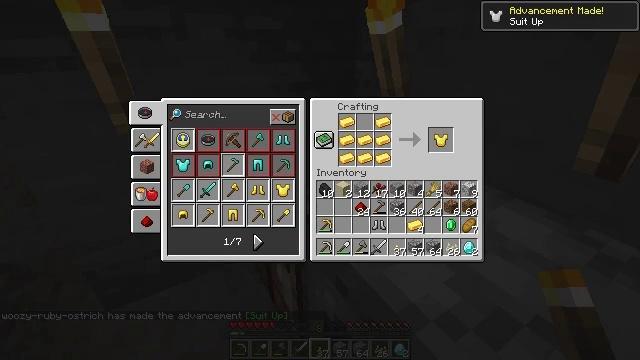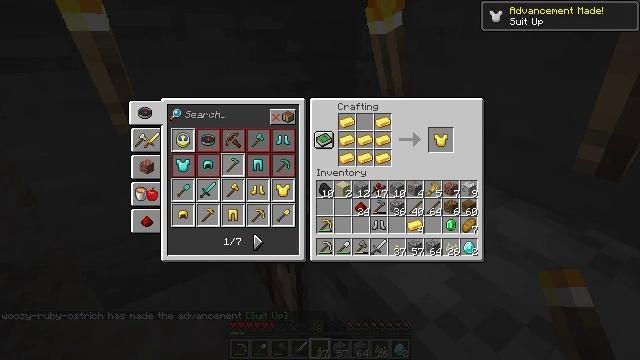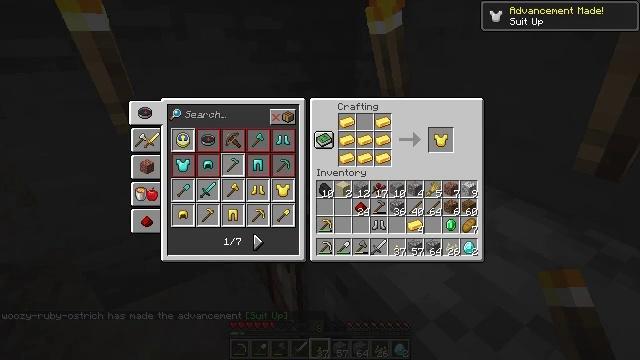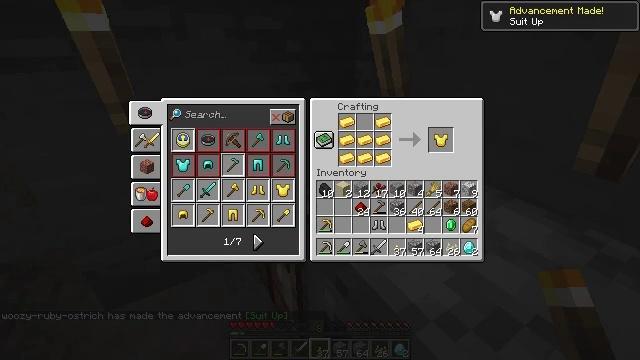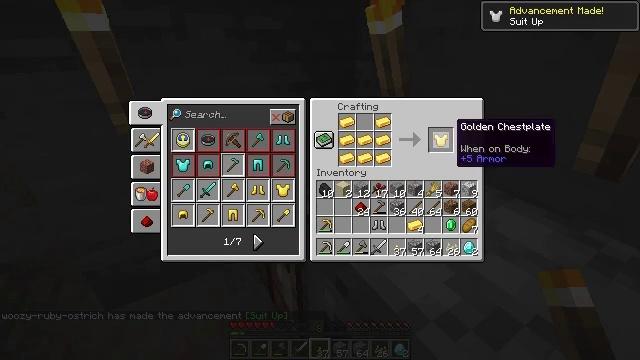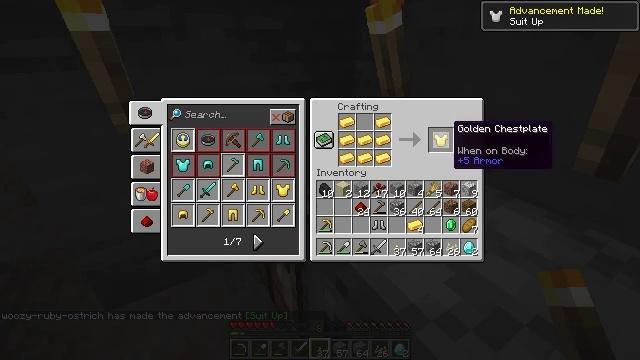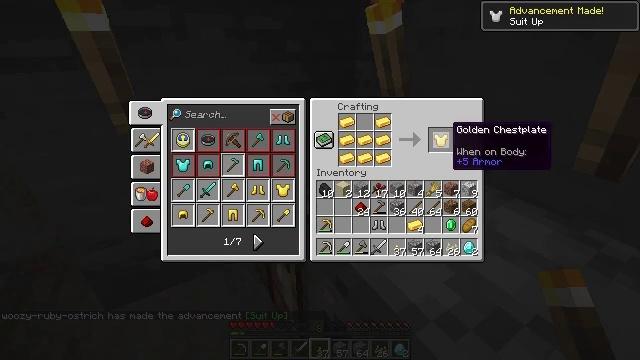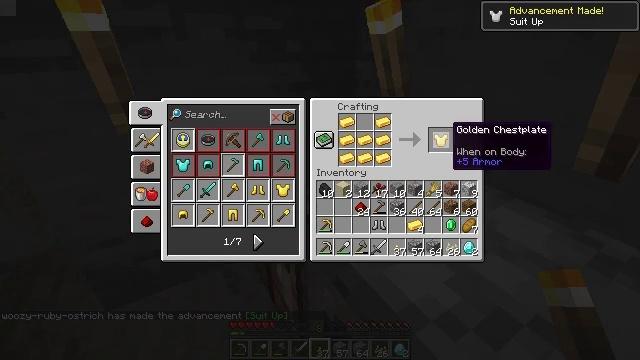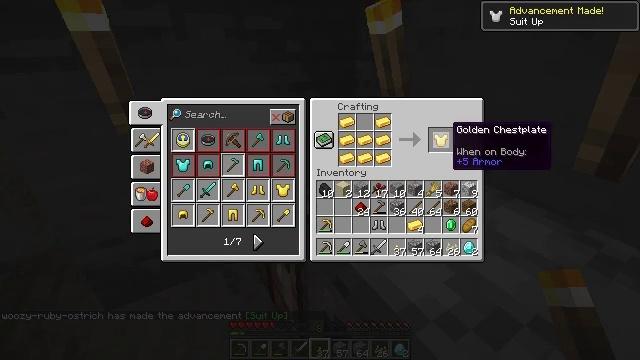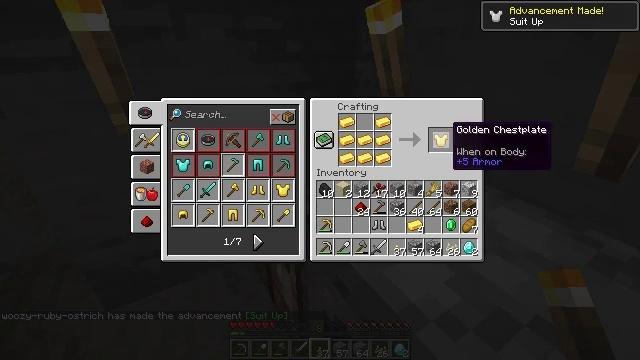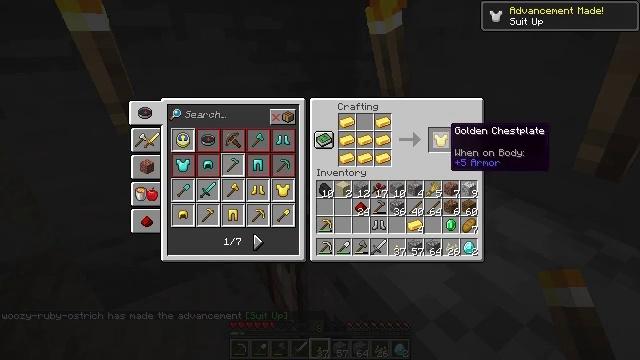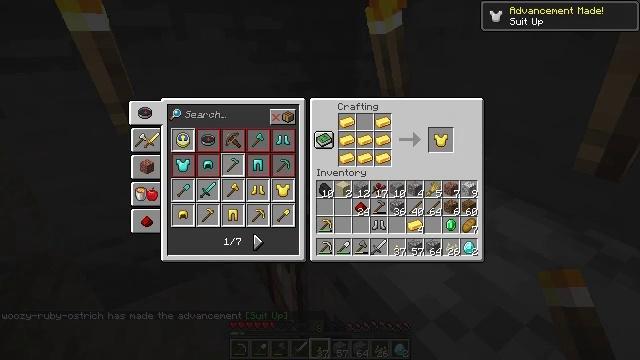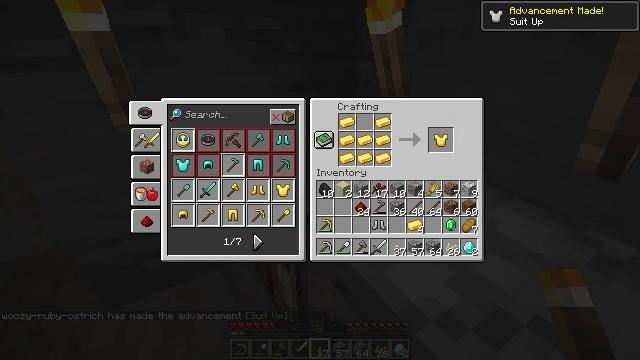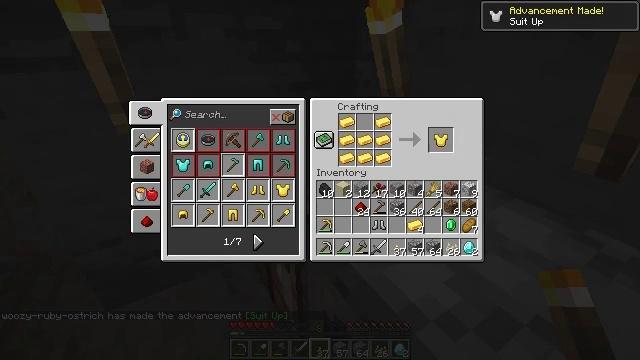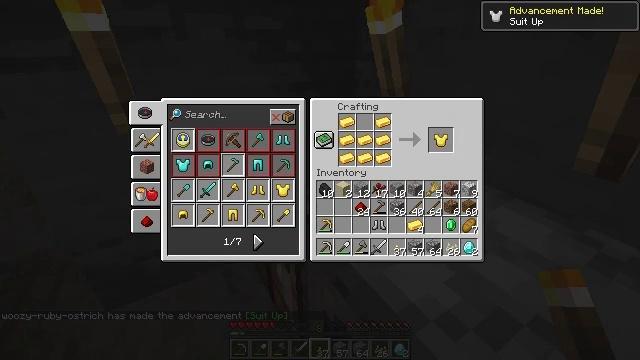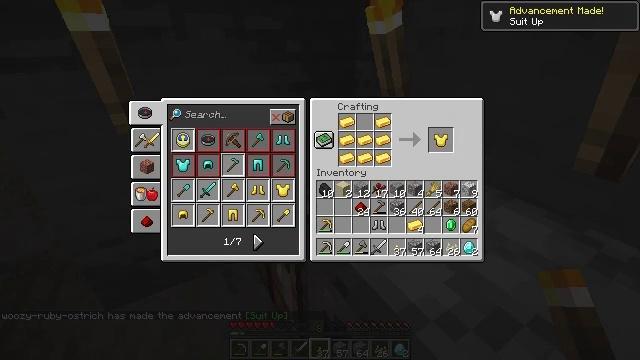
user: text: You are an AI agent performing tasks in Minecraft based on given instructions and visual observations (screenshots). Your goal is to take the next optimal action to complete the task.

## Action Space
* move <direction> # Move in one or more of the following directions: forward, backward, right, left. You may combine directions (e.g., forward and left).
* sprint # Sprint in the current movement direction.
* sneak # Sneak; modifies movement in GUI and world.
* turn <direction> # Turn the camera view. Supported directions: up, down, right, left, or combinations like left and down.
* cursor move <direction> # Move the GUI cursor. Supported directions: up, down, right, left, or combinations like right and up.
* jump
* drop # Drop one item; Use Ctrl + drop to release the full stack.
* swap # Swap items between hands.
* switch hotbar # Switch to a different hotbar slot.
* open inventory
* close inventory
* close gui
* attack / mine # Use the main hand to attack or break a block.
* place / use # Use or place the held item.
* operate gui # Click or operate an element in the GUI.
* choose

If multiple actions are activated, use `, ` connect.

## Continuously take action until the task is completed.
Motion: motion action
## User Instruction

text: Get a golden chestplate by crafting with gold ingots.
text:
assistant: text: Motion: sneak, operate gui
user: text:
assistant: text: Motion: sneak, operate gui
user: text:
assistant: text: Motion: sneak
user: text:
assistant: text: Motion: sneak
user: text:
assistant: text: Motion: sneak
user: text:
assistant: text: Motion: sneak
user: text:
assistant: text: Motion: sneak
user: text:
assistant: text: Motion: sneak
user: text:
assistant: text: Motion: sneak
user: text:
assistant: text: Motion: sneak
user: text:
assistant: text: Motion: sneak, cursor move left and down
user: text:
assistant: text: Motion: sneak, cursor move left and down
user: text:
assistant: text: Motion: no_op
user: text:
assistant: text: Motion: no_op
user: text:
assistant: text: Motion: no_op
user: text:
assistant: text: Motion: cursor move right
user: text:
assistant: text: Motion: cursor move right and up
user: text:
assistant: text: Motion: cursor move right
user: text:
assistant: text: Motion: no_op
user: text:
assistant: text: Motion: no_op
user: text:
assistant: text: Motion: operate gui
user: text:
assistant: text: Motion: operate gui
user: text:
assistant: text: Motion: operate gui
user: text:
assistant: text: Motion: operate gui
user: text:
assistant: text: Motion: cursor move left and down
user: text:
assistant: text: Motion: no_op